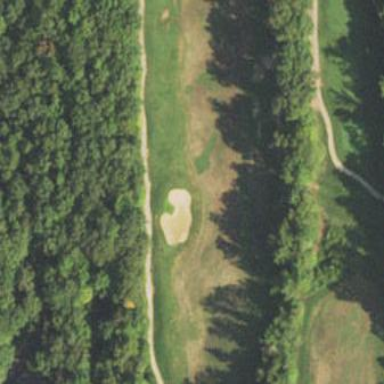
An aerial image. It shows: Well-maintained grass fairway on golf course.